Field crop: maize
Growth stage: 1
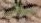
Species: atriplex